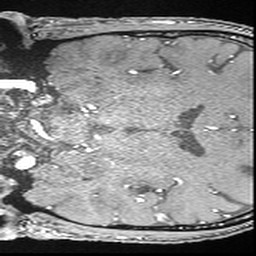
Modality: angio
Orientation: coronal
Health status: ill
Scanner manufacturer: siemens
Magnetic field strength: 3 T
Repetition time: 0.021 s
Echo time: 0.00343 s